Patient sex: F
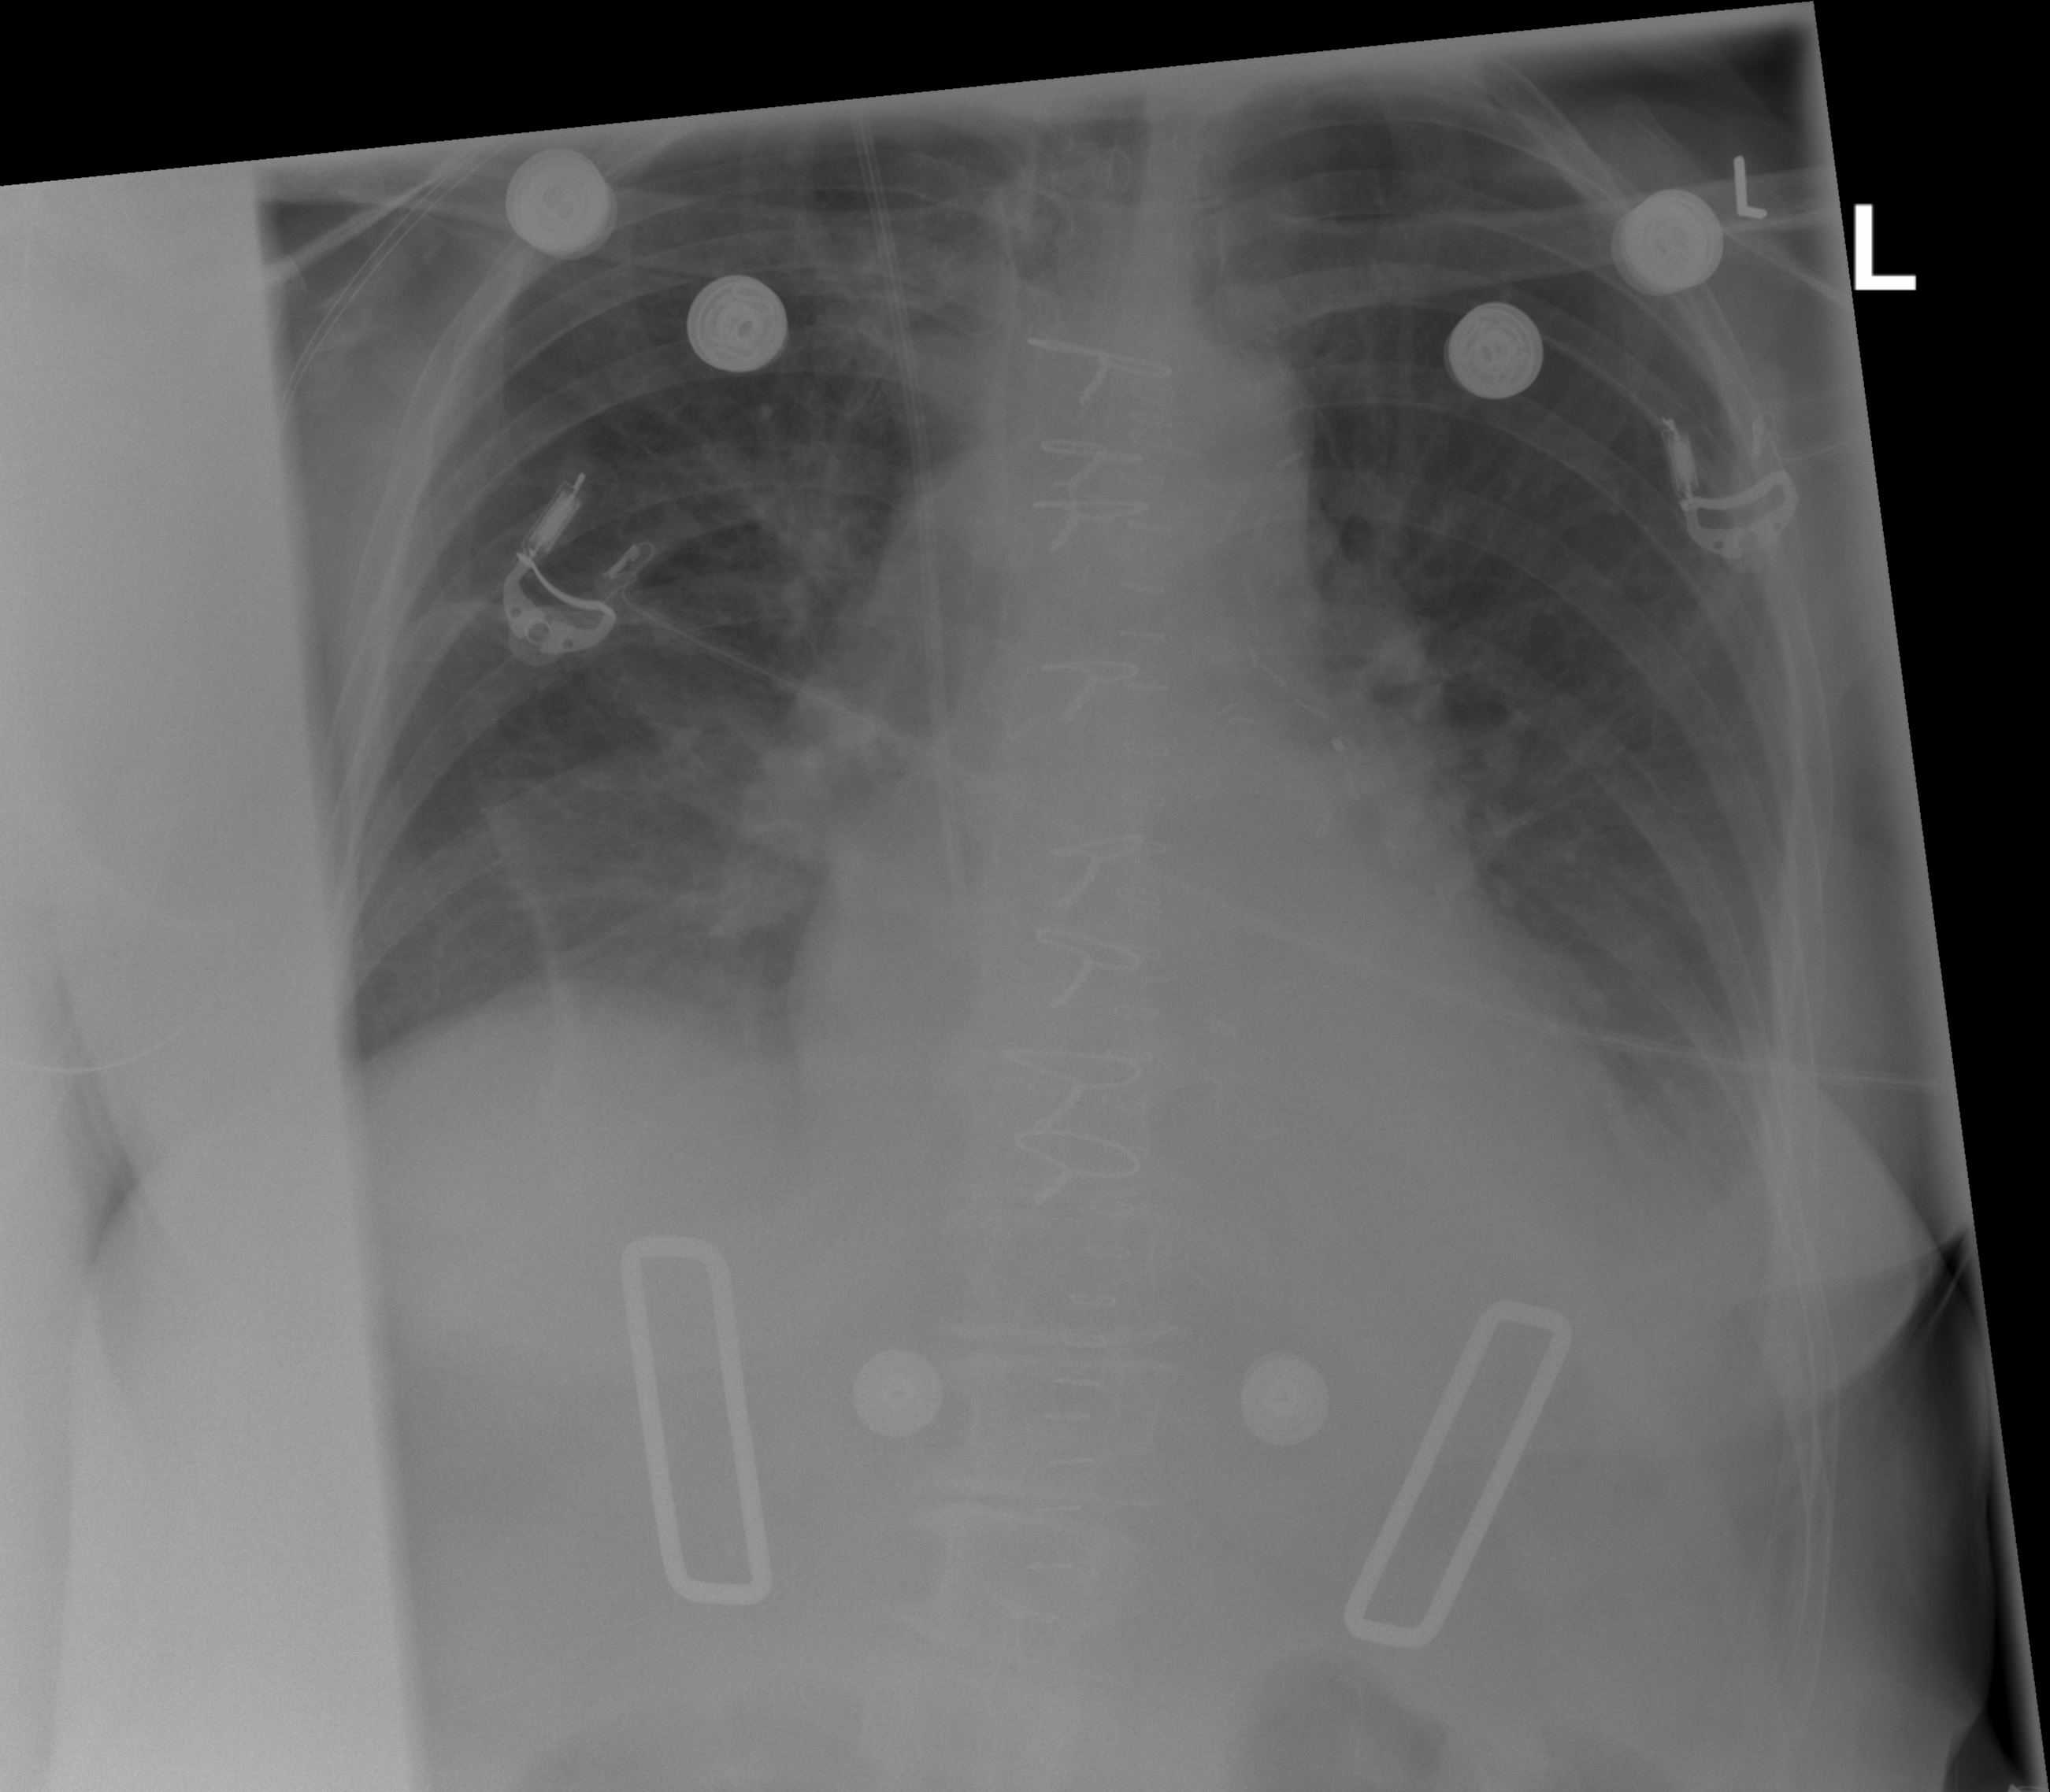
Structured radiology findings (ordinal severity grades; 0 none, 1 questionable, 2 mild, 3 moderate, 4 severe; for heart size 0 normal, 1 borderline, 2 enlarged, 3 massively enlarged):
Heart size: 0
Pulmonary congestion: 0
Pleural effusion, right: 0
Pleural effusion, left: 2
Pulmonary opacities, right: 0
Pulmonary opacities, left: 0
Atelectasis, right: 2
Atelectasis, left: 2